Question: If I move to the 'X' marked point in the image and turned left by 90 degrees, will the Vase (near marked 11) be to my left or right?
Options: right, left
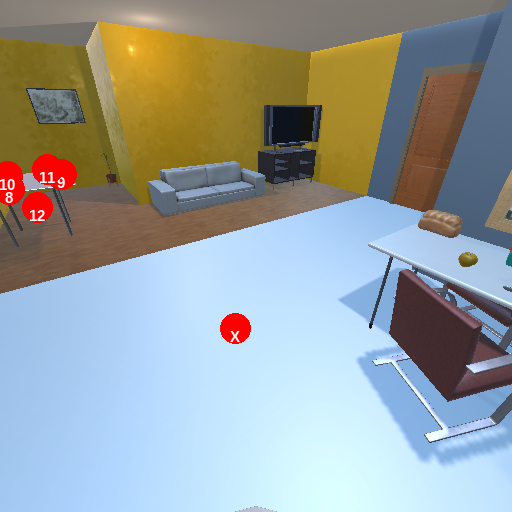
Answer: right